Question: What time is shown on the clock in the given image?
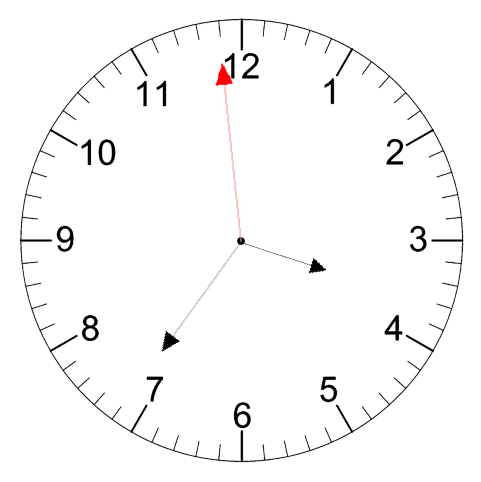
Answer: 03:35:59